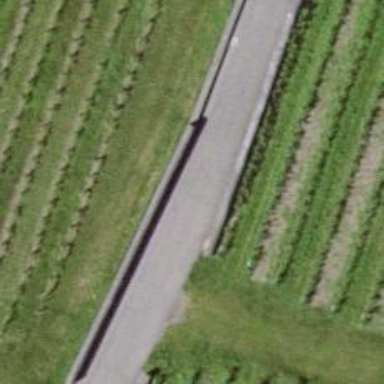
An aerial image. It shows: Wall barrier.